Aerial crown-view tile of a tropical tree (Barro Colorado Island, Panama), acquired 20241014:
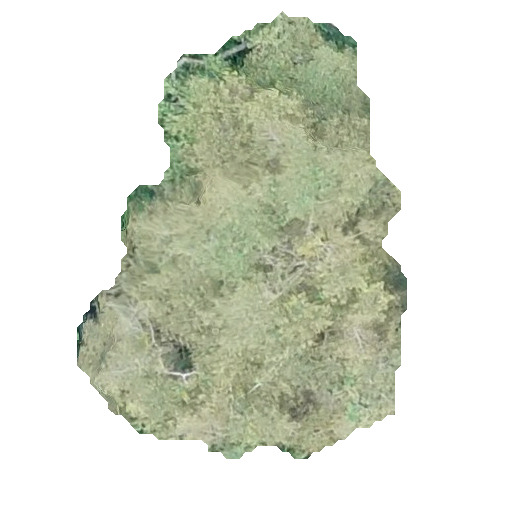
Species: Chrysophyllum cainito
GBIF accepted scientific name: Chrysophyllum cainito
Crown area: 160.428 m²